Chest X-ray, PA view. Patient: 77 years old, sex M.
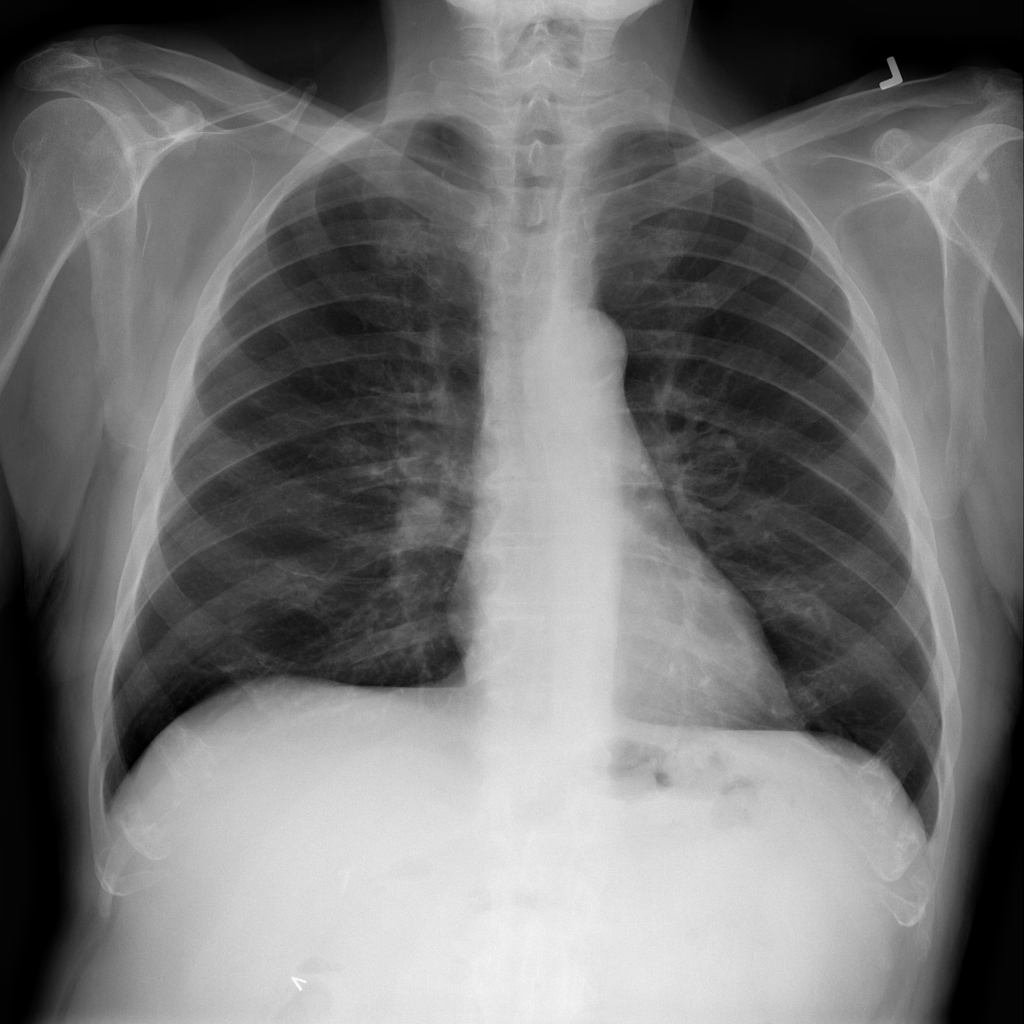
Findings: No Finding